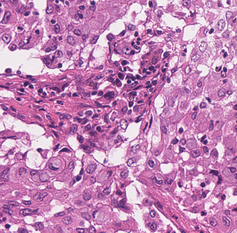
Tumor epithelial tissue: yes
Tumor-associated stroma tissue: yes
Normal tissue: no